Question: In one of my mysql tables (see attached picture), a small "1" has appeared as a suffix next to the "id" in the id column:

This happened at the same time as when the search results were skipping the very first row.
1. What is the "1"?
2. Would this prevent the first row/result showing and why?
3. What is the fix?
We have tested the same db/table structure on several other servers and we cannot reproduce it however we cannot get rid of the problem on the original hosting server despite a restart and complete dump/re-insert - is it a server specific problem?
Thanks in advance
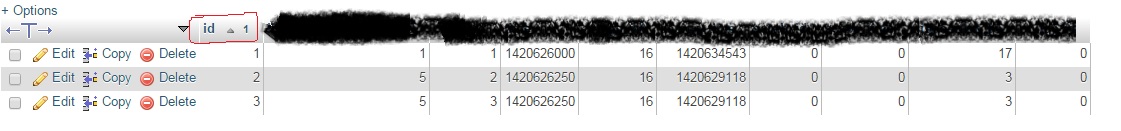
Answer: That's showing that you're using 'id' as a sort value in an ORDER BY clause. Probably you clicked on the table header at one point. You can shift-click to select more than one ORDER BY clause.
To remove it, control-click or option-click on the header for 'id'.
Hovering over the header row should display a tooltip with some more information about this.